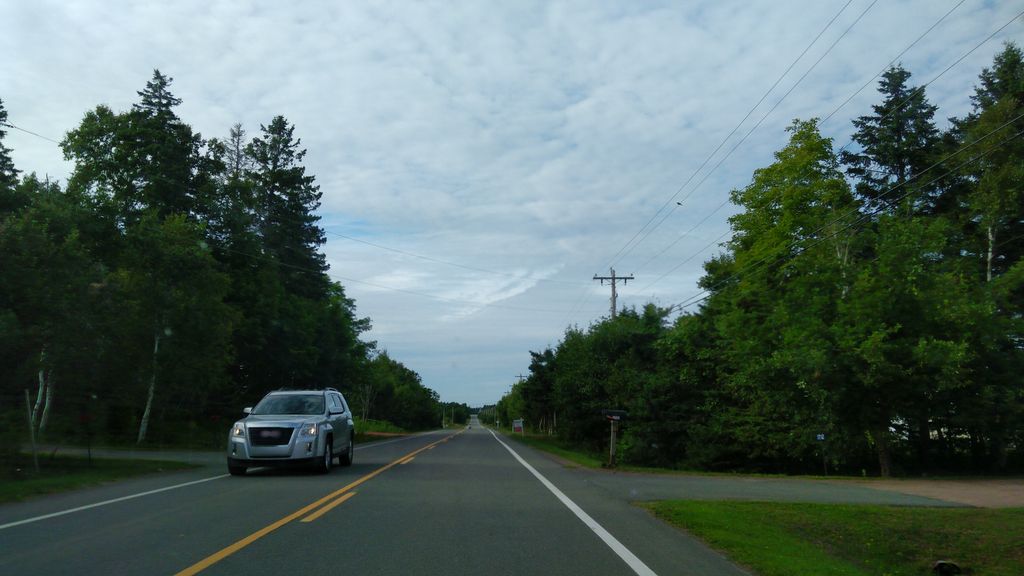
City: charlottetown